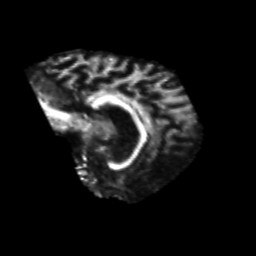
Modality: FA
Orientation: sagittal
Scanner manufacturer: siemens
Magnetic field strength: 3 T
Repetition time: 6.8 s
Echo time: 0.093 s